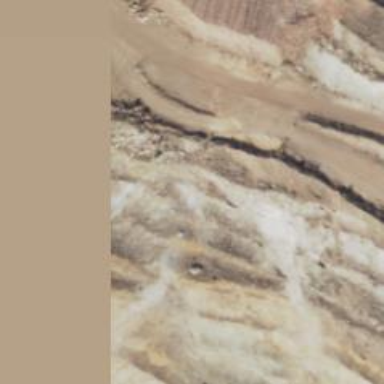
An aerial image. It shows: Quarry area.